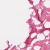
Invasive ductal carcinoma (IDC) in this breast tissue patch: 0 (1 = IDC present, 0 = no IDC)